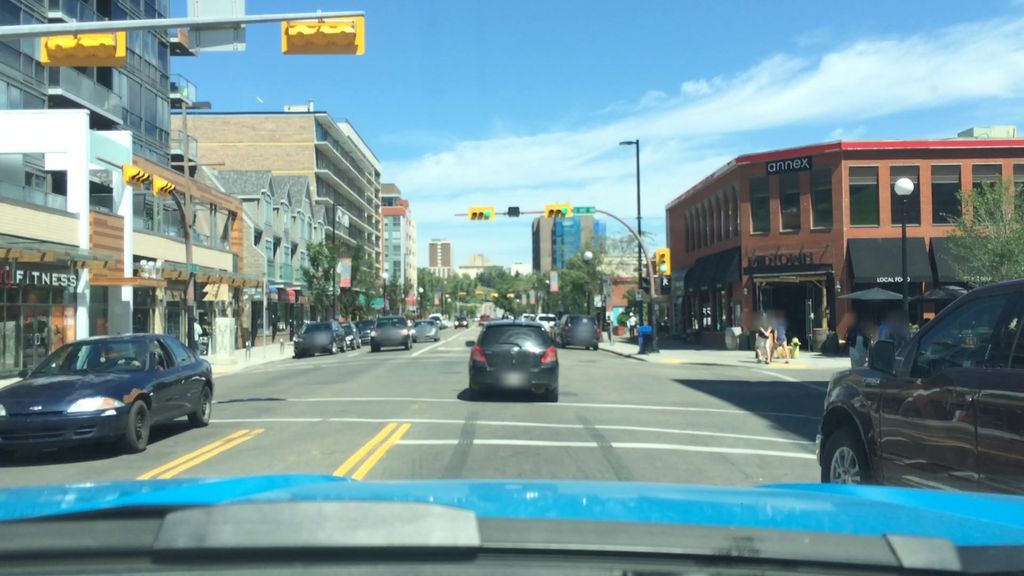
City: calgary